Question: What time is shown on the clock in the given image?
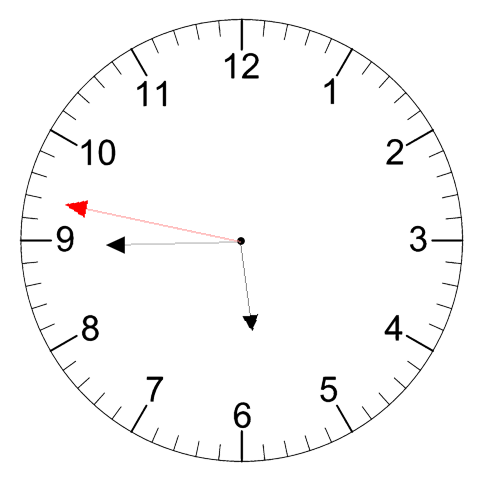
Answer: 05:44:47